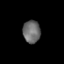
Tissue: prostate
Cell type: Myeloid cells
Senescence score: 0.3092
Nuclear area (px): 388
Mean DAPI intensity: 106.93